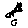
Label: cat